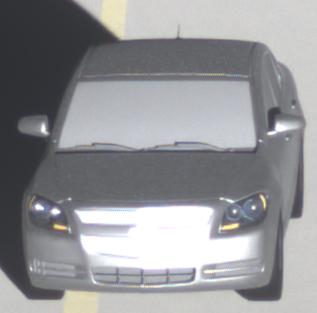
Make: Chevrolet
Model: Malibu 2.4
Detailed model: Malibu
Model produced from: 2012/07
Model produced until: 2014/08
Doors: 4
Color: gray
Road condition: dry road
Daytime: sunrise or sunset
Contrast: high contrast